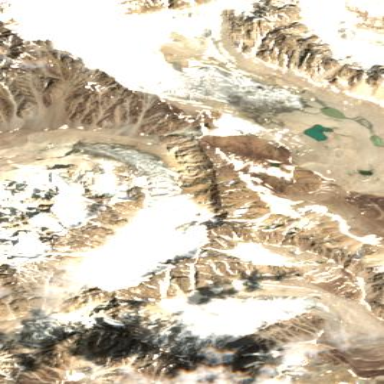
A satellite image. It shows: Majestic glacier in the distance.